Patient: sex M, age 78
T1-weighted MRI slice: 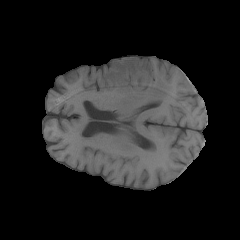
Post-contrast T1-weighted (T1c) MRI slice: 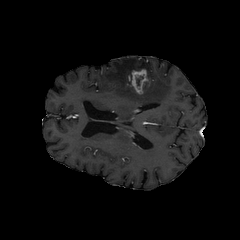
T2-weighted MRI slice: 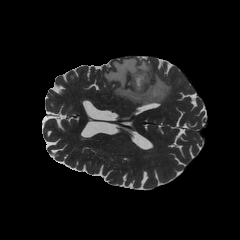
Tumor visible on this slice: yes
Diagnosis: Glioblastoma, IDH-wildtype
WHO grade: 4